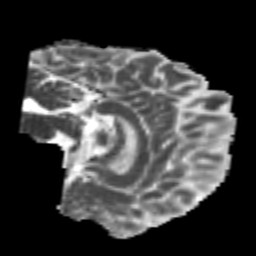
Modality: MD
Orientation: sagittal
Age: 23
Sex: male
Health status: healthy
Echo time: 0.074 s